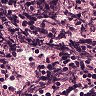
Metastatic tissue present: no